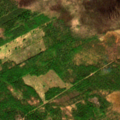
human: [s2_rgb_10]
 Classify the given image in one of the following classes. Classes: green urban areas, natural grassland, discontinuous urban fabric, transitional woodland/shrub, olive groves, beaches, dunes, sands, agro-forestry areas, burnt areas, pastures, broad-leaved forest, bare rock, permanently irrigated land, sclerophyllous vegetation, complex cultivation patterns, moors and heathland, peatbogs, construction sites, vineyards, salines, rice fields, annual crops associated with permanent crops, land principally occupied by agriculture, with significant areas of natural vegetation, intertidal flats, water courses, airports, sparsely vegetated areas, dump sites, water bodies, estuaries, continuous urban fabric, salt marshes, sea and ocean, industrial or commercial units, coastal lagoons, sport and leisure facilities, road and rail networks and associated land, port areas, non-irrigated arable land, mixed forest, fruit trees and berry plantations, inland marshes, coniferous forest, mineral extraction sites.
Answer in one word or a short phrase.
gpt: coniferous forest, transitional woodland/shrub, peatbogs